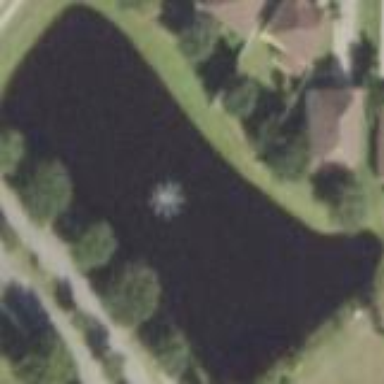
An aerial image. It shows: Serene pond surrounded by nature.